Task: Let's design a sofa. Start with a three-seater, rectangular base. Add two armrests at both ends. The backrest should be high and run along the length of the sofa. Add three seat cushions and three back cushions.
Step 21:
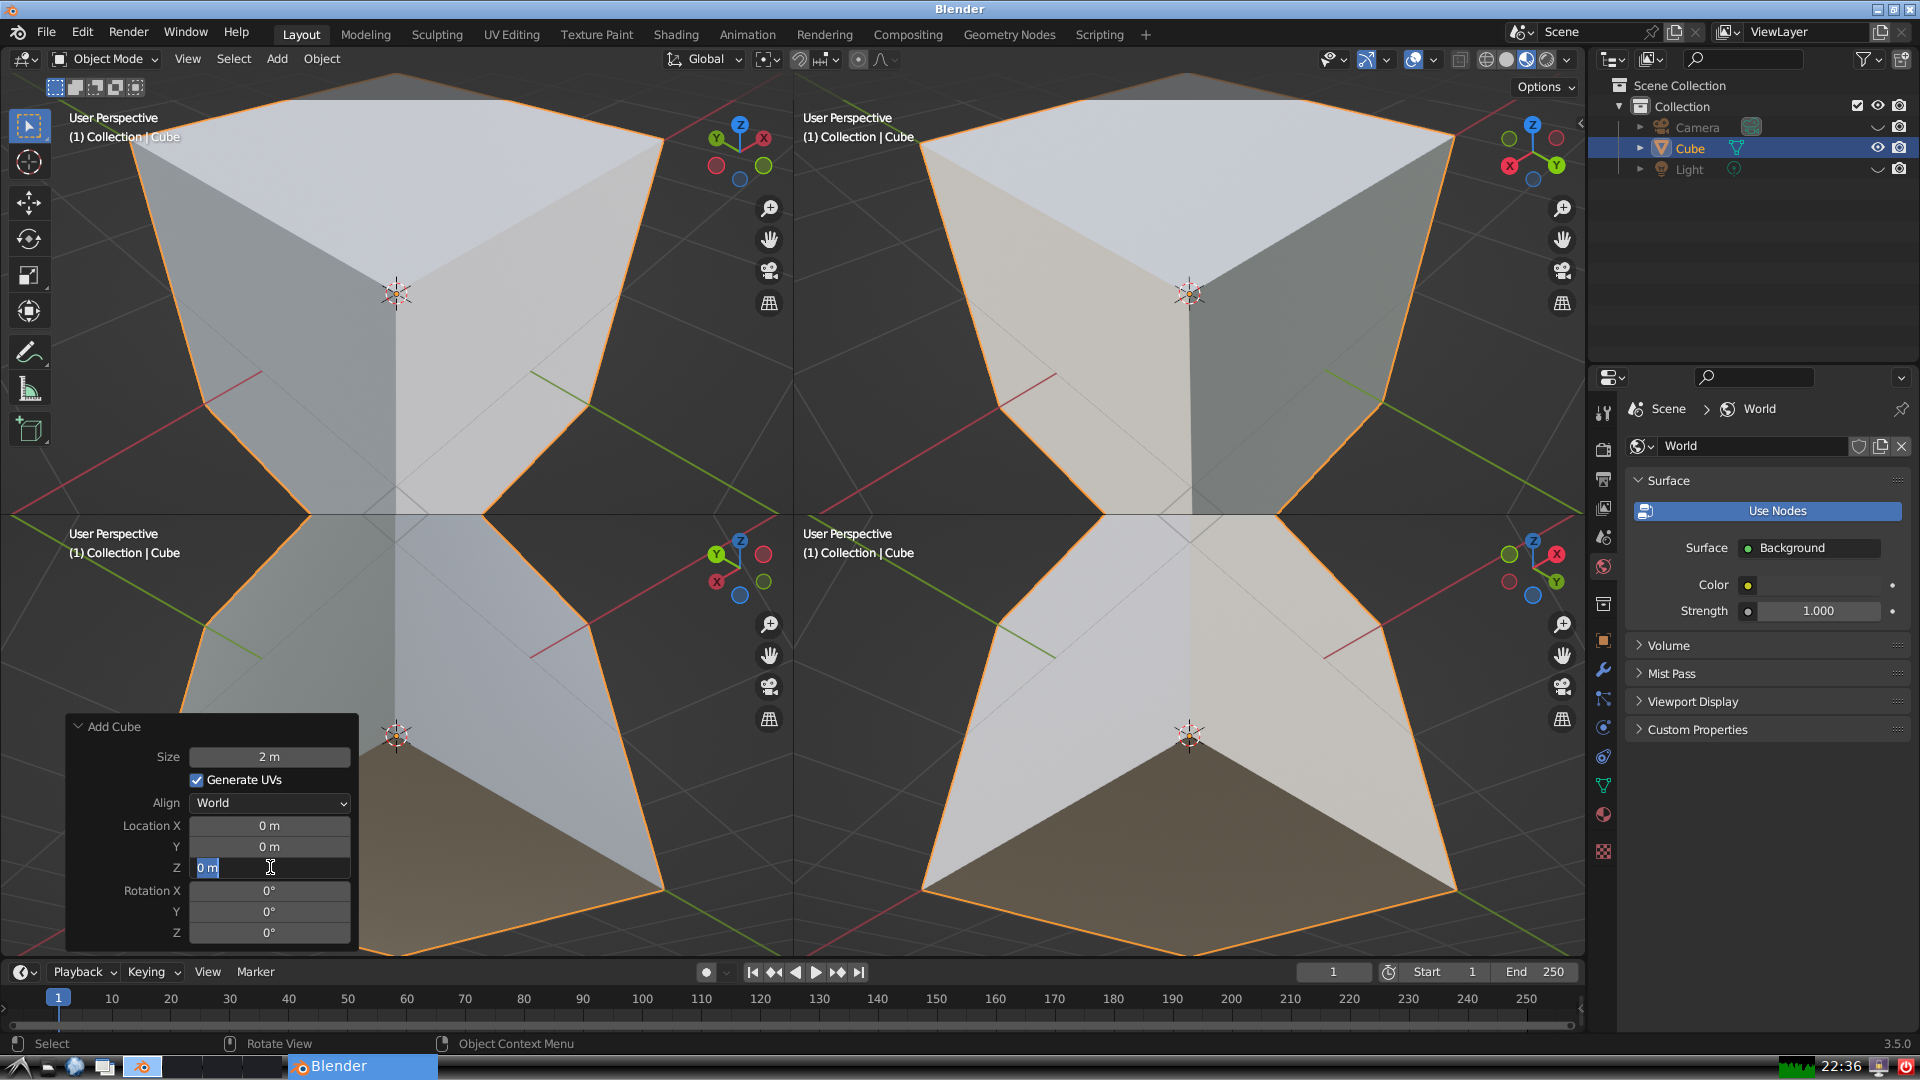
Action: input_text: 0.5